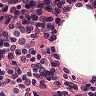
Metastatic tissue present: no